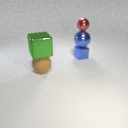
small blue metal cube below small red metal sphere